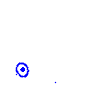
Particle: pion